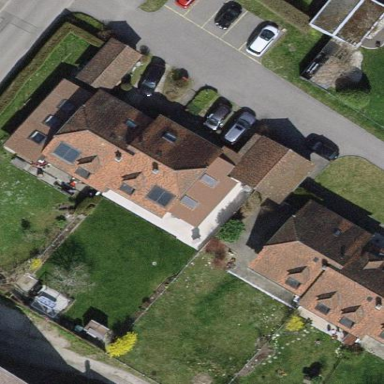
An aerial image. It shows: Simple house.